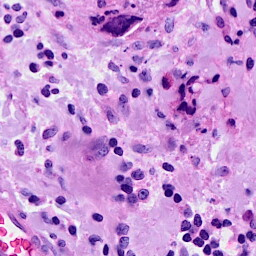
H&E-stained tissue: Breast